Interaction volume radius: 10 \u00c5
Interaction volume height: 30 \u00c5
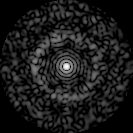
Disorder parameter: 0.8237